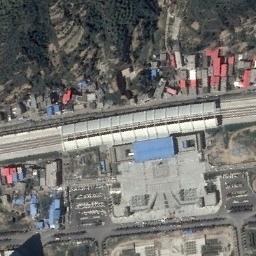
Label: railway_station